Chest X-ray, AP view. Patient: 37 years old, sex M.
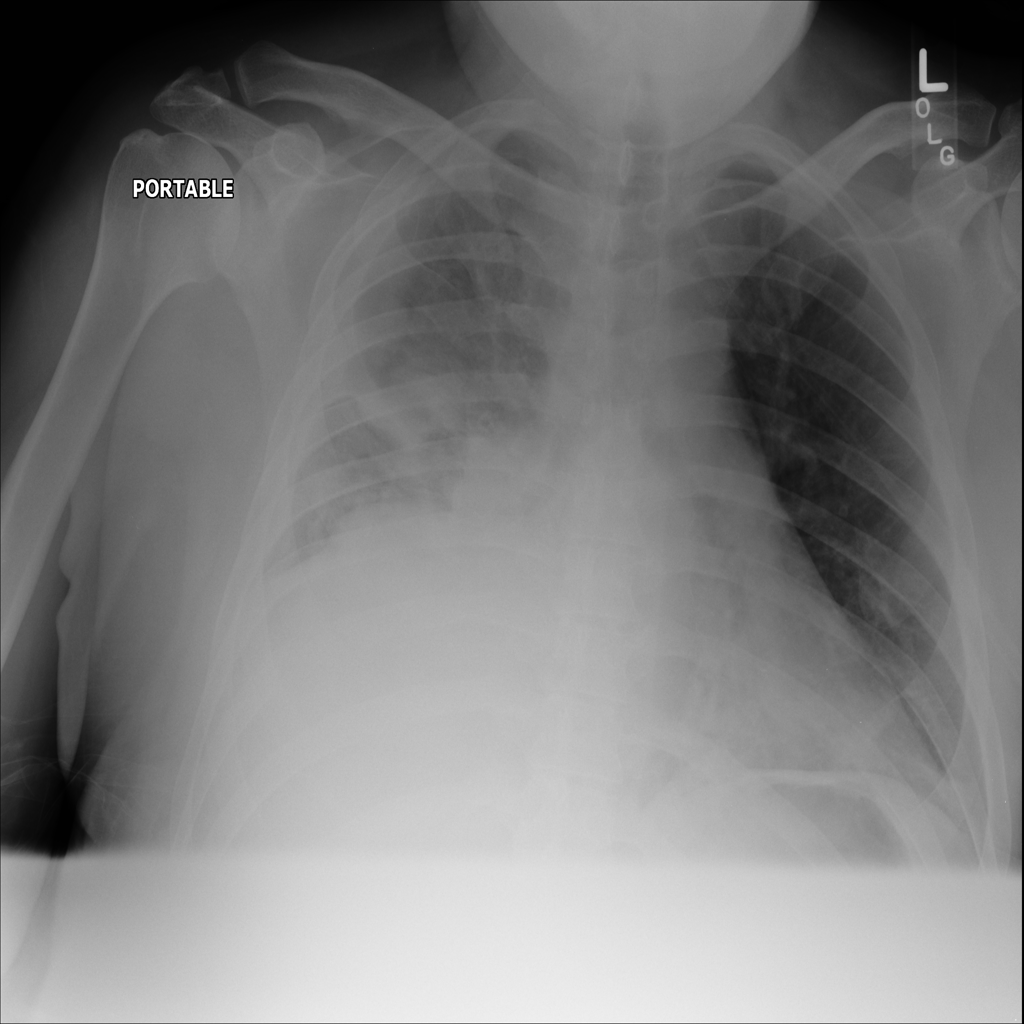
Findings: Effusion